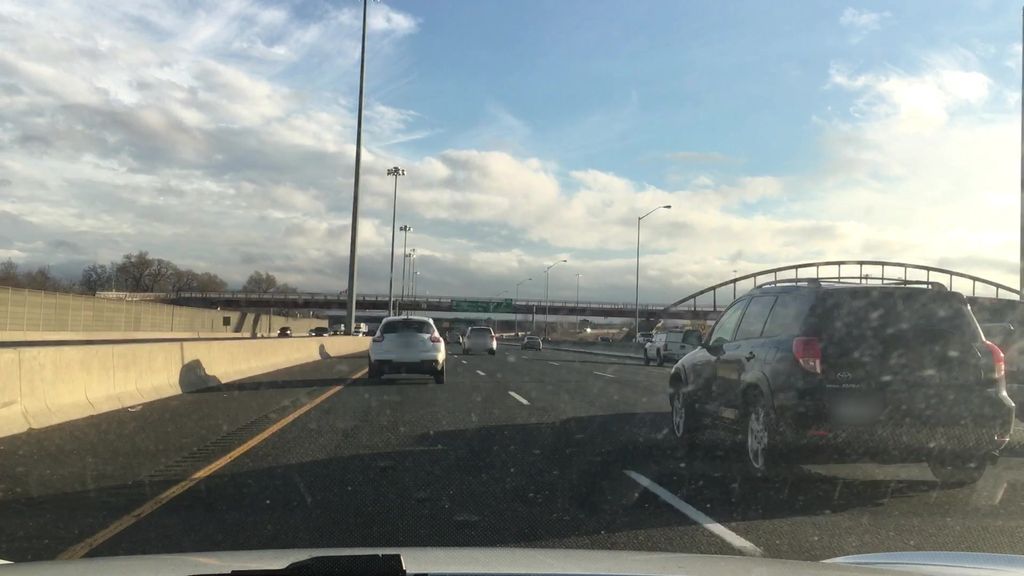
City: hamilton